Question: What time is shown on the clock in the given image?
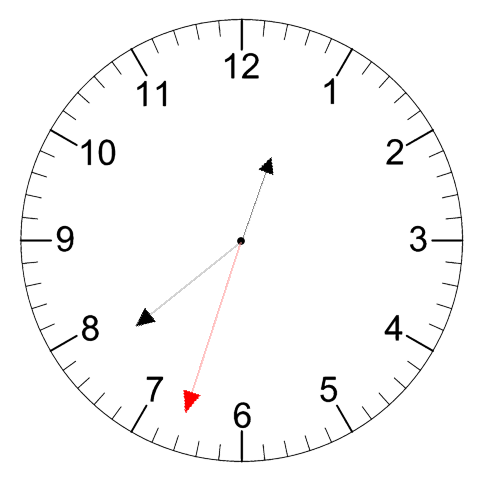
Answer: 12:38:33